Field crop: maize
Growth stage: 2
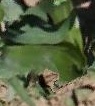
Species: maize